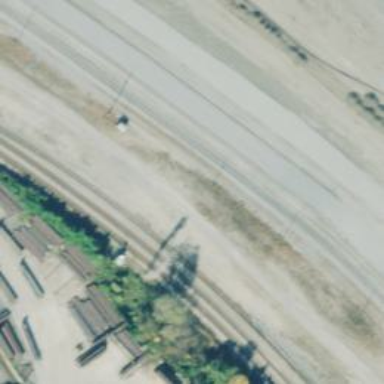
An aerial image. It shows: Abandoned railway yard is depicted.